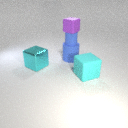
small purple rubber cube above small blue rubber cylinder